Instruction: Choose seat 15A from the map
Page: seats
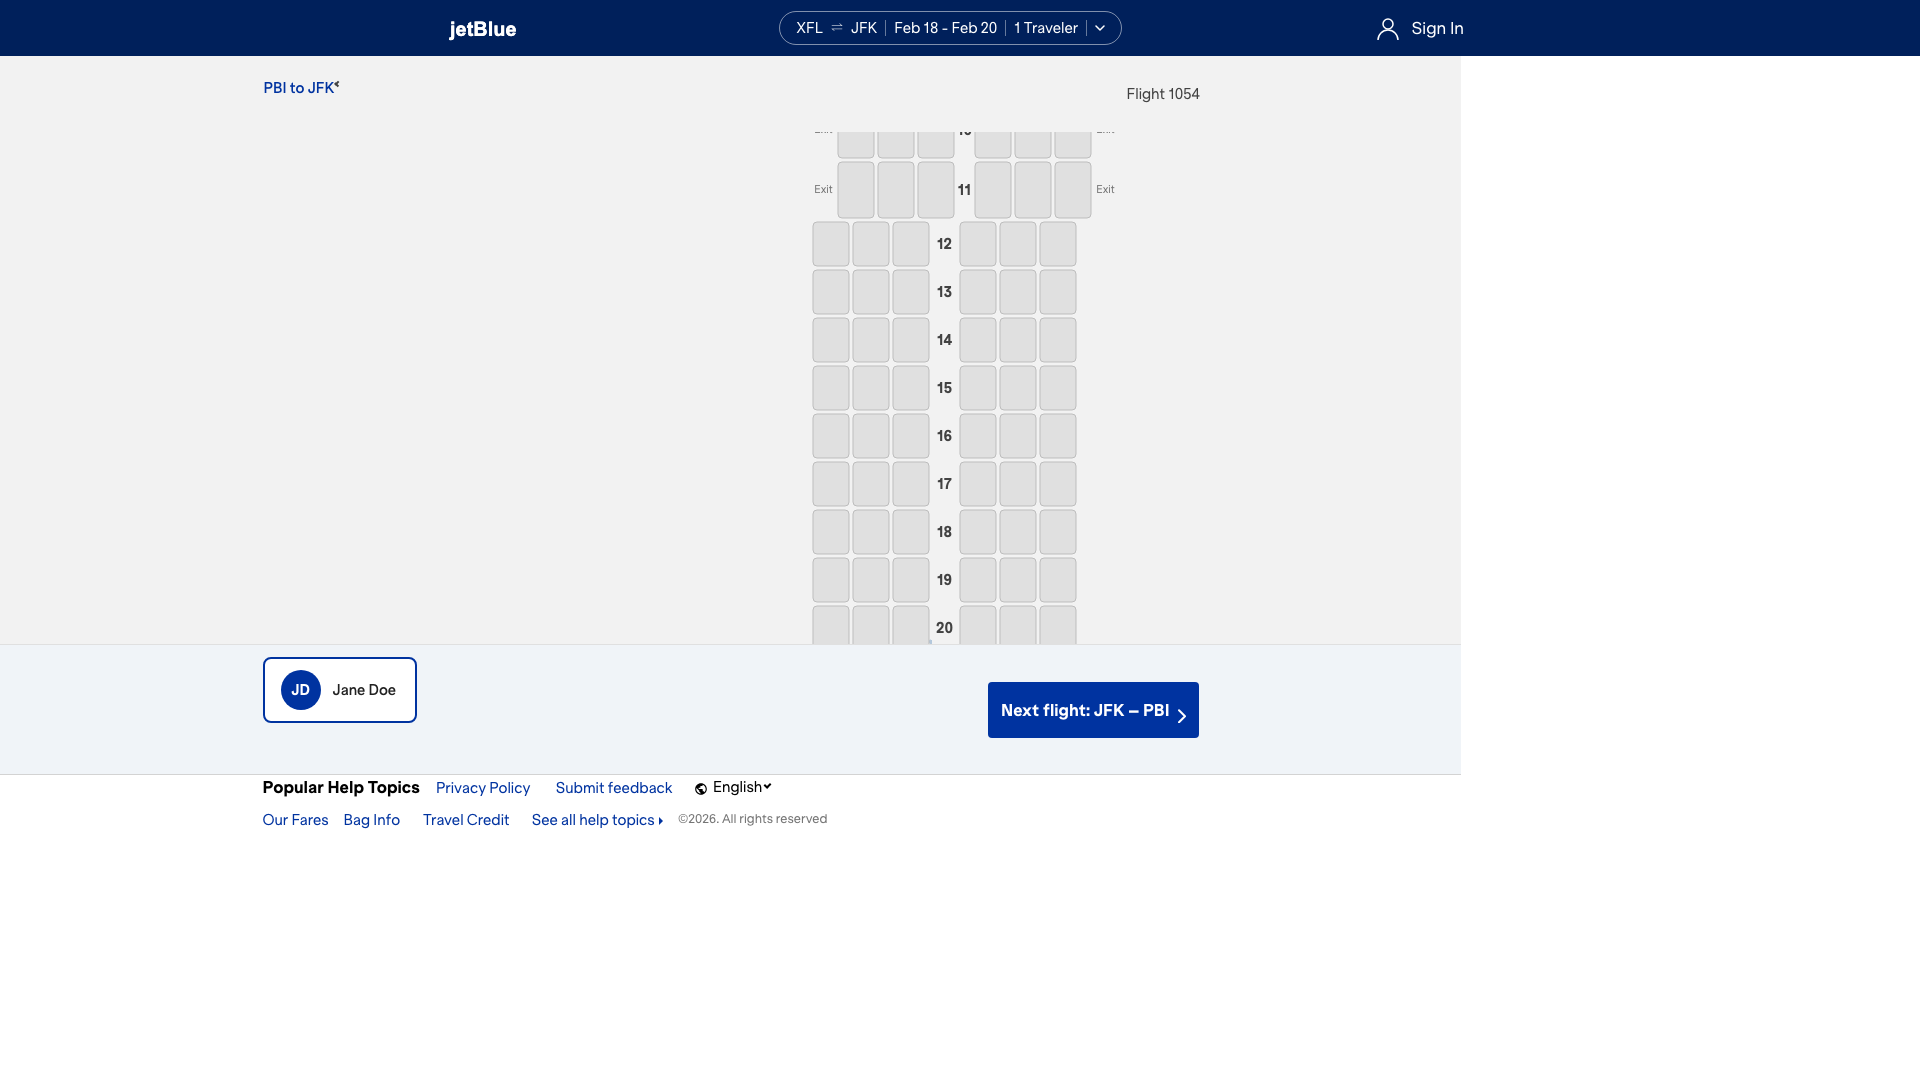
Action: click